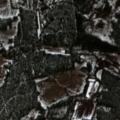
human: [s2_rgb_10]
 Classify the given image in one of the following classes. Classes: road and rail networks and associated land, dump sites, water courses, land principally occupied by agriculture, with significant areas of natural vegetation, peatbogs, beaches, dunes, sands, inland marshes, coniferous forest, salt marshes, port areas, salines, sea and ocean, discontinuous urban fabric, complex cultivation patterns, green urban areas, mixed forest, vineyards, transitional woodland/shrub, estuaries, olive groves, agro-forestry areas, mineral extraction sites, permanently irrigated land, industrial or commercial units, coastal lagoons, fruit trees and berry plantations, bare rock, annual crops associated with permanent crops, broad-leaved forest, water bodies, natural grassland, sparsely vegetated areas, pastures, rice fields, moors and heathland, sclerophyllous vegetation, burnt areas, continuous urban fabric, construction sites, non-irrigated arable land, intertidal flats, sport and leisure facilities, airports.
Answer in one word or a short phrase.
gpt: coniferous forest, mixed forest